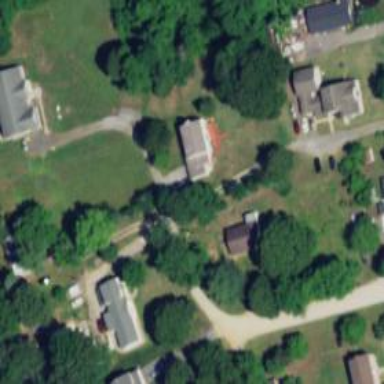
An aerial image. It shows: Driveway.